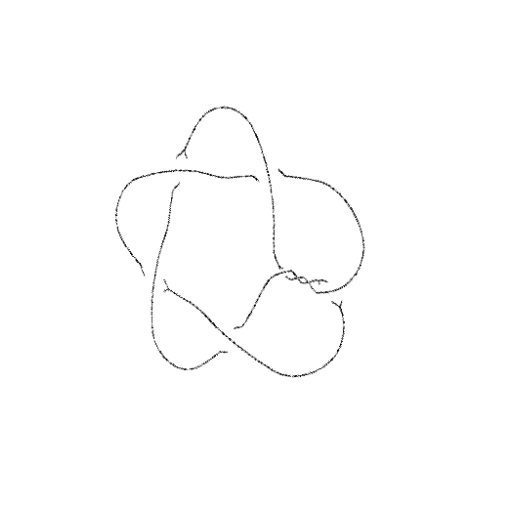
Crossing number: 8